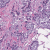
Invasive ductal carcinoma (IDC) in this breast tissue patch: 1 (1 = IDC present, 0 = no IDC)